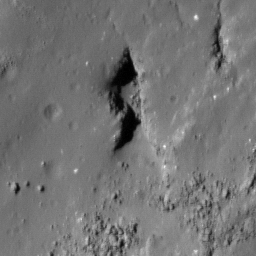
Pit: Tycho 9
Host crater: Tycho
Host type: impact_melt
Lunar coordinates: latitude -42.651, longitude 349.542